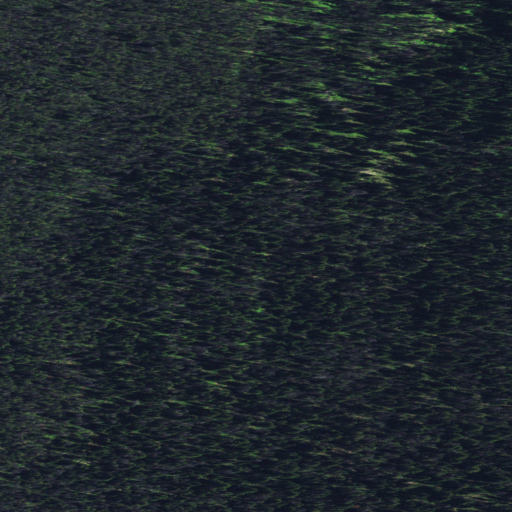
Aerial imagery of ridge(s) in Idaho named Sawyer Ridge containing only evergreen forest